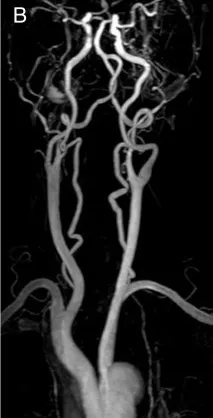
Case 2 No abnormality was observed in the internal carotid arteries. A, E) Angiograms show tortuosity of the basilar artery.
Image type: radiology (mri)